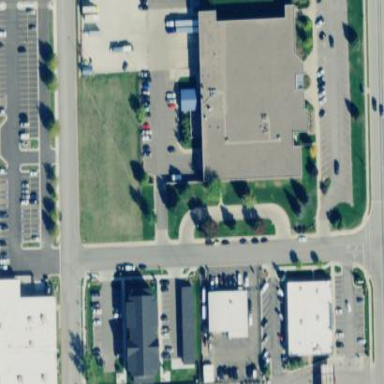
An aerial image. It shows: Building serving as post office.